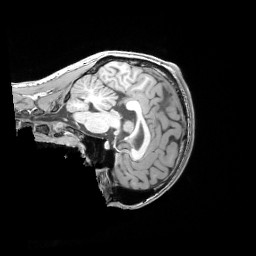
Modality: T1w
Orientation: sagittal
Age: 22
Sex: male
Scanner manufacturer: siemens
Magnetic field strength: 3 T
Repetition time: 2.53 s
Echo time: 0.00326 s